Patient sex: M
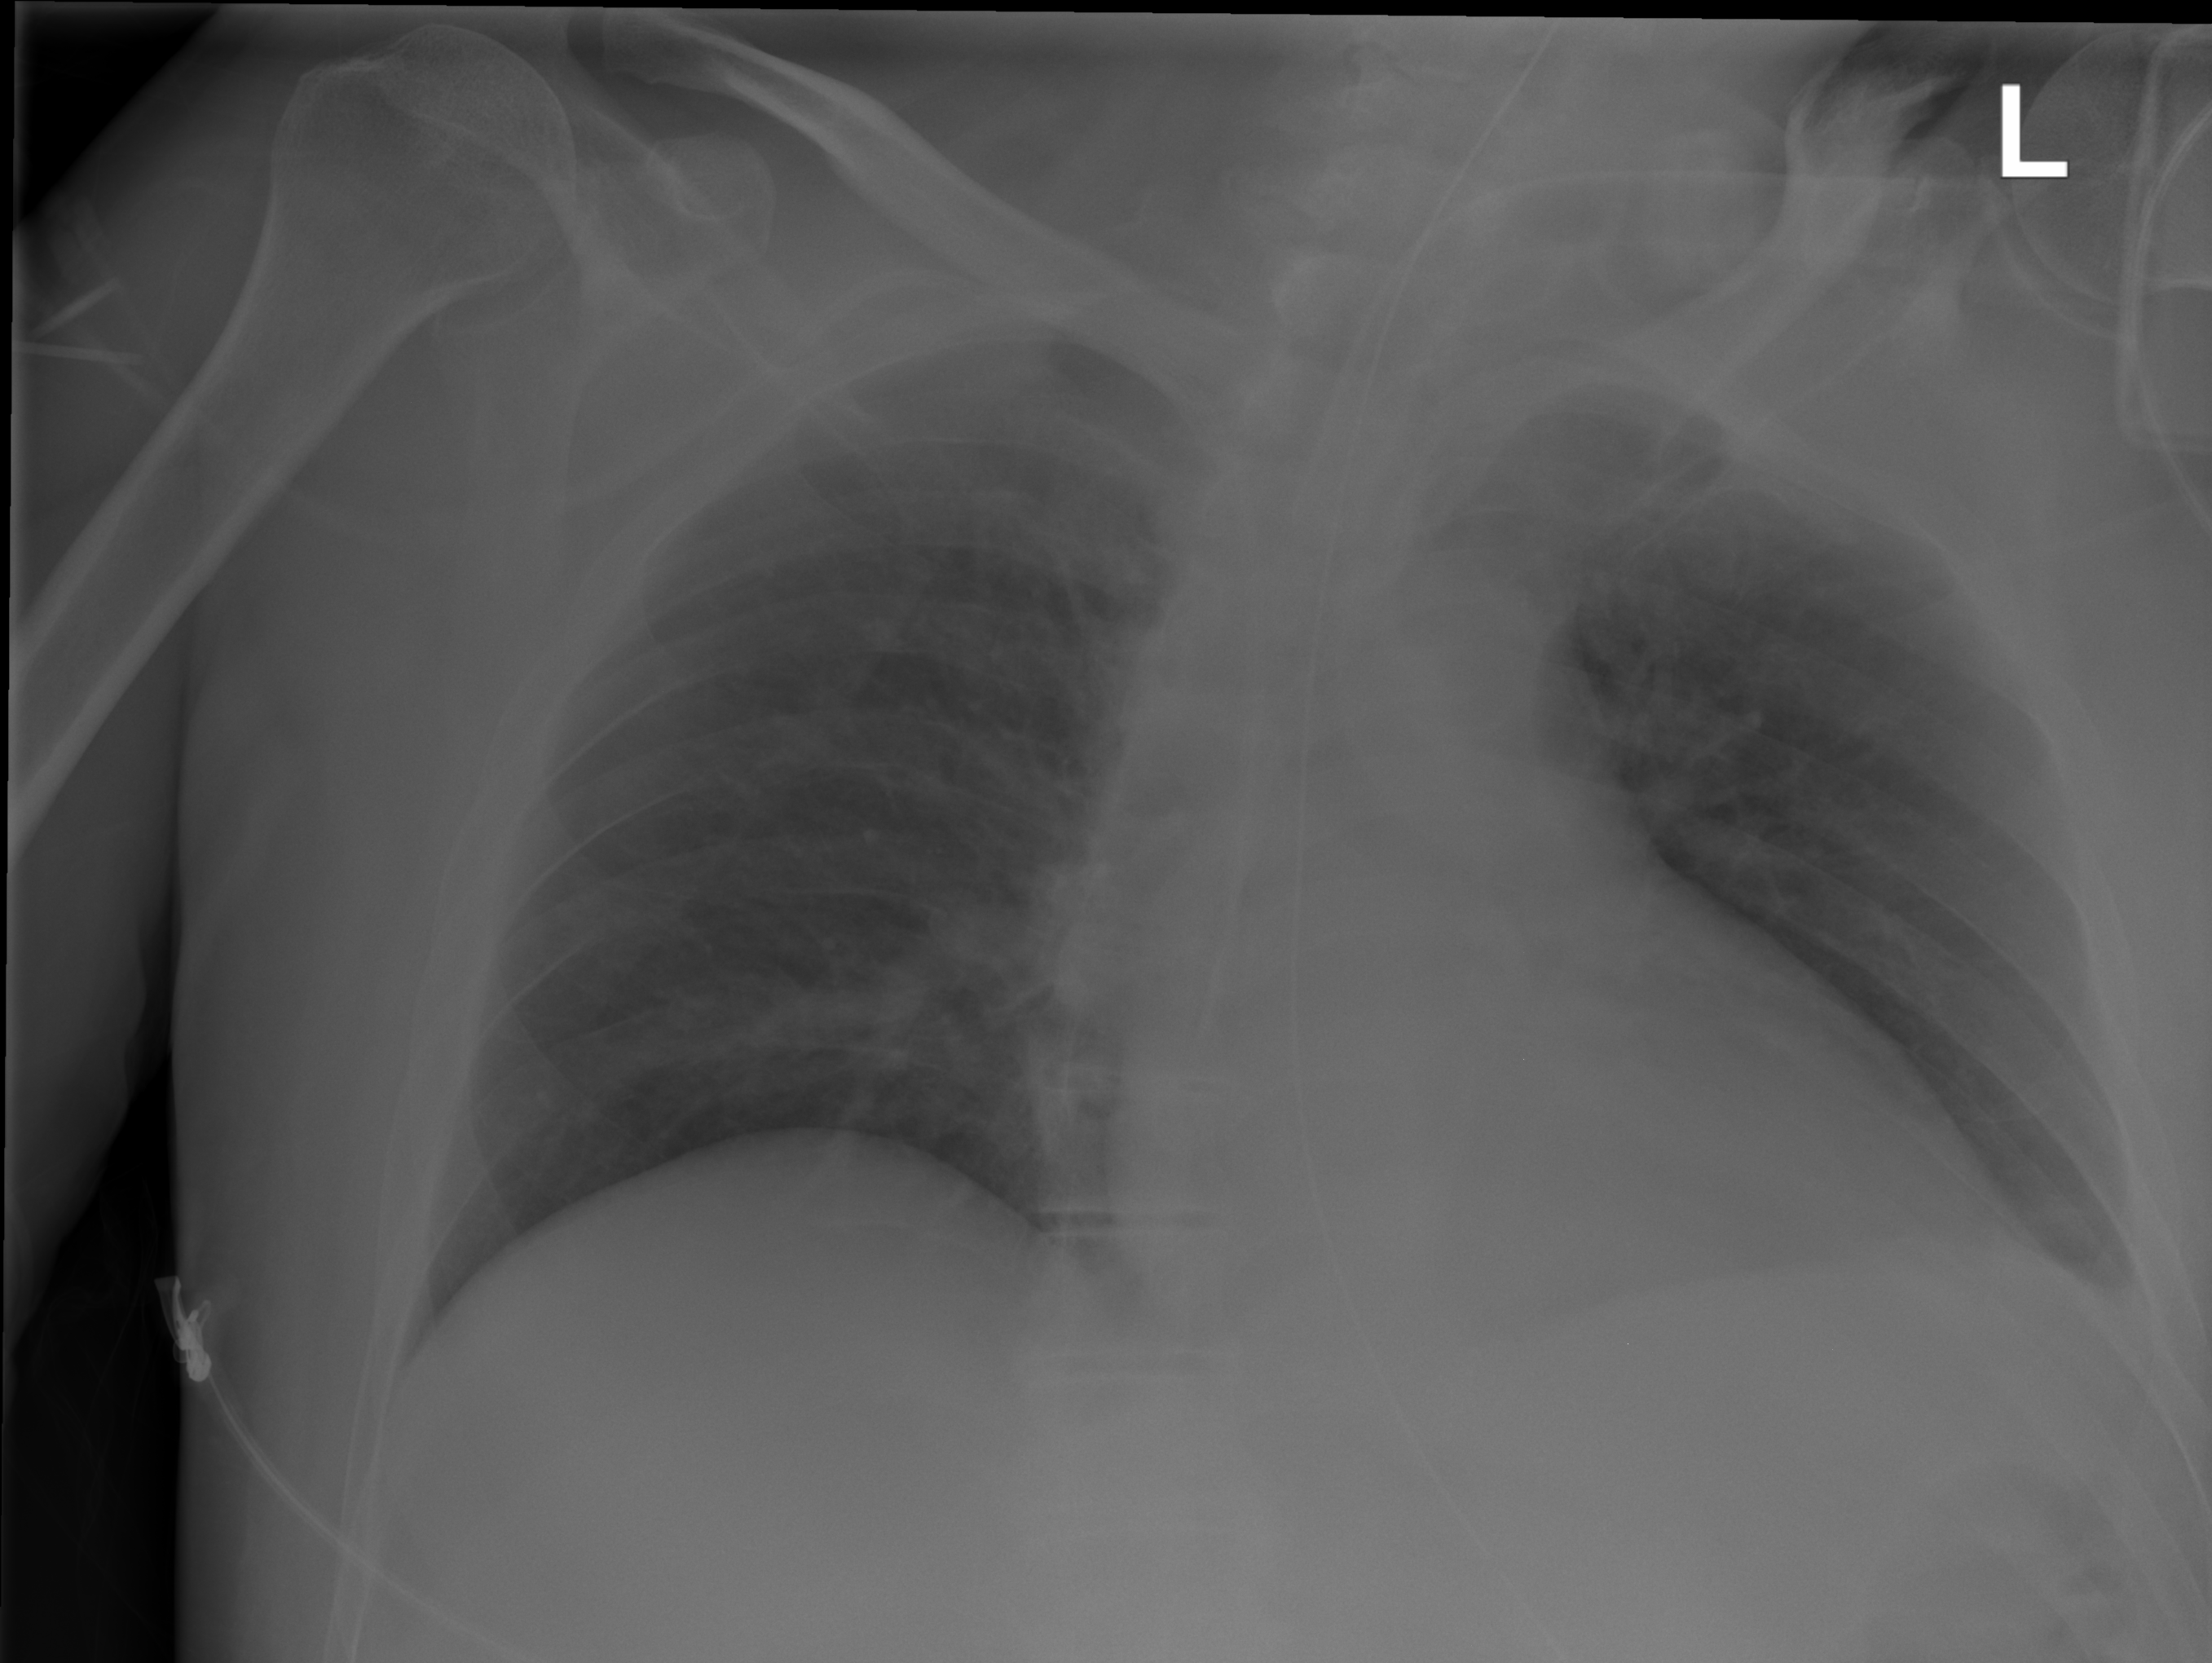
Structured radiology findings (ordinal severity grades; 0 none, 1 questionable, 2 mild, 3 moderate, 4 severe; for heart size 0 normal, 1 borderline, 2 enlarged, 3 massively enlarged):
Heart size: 1
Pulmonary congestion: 1
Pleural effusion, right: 0
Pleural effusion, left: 1
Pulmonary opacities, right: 1
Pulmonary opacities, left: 1
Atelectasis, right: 2
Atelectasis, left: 2